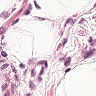
Metastatic tissue present: no